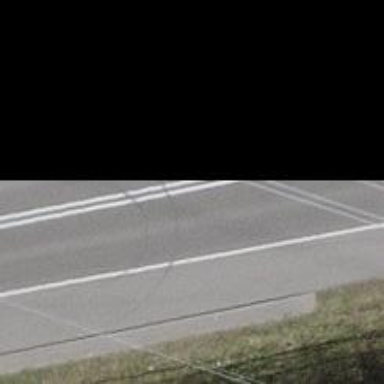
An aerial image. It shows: Asphalt motorroad with trunk classification.